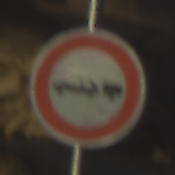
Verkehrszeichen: VerbotPersonenkraftwagenMitAnhaenger
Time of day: SunriseSunset
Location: Outdoor (Nature)
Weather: PartlyCloudy
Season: NotSpecified
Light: Natural